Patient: sex M, age 65
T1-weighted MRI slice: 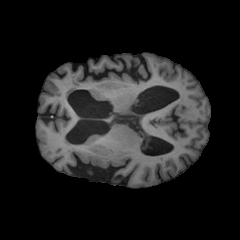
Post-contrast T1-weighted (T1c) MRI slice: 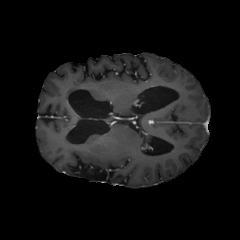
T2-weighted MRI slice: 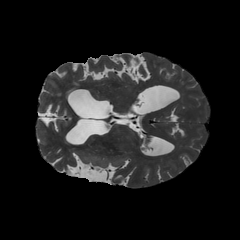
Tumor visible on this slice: no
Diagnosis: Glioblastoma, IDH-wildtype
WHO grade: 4